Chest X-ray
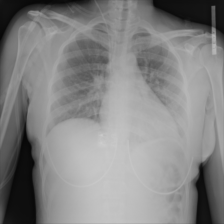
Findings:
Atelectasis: negative
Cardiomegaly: negative
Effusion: negative
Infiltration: negative
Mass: negative
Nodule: negative
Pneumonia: negative
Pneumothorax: negative
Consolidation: negative
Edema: negative
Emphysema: negative
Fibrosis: negative
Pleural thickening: negative
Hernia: negative